Question: Given the first 35 numbers in a 36-square grid, find the smallest positive integer such that all the numbers in the 36-square grid can be divided into two parts of 18 numbers + 18 numbers, where the sum of the two parts is equal.
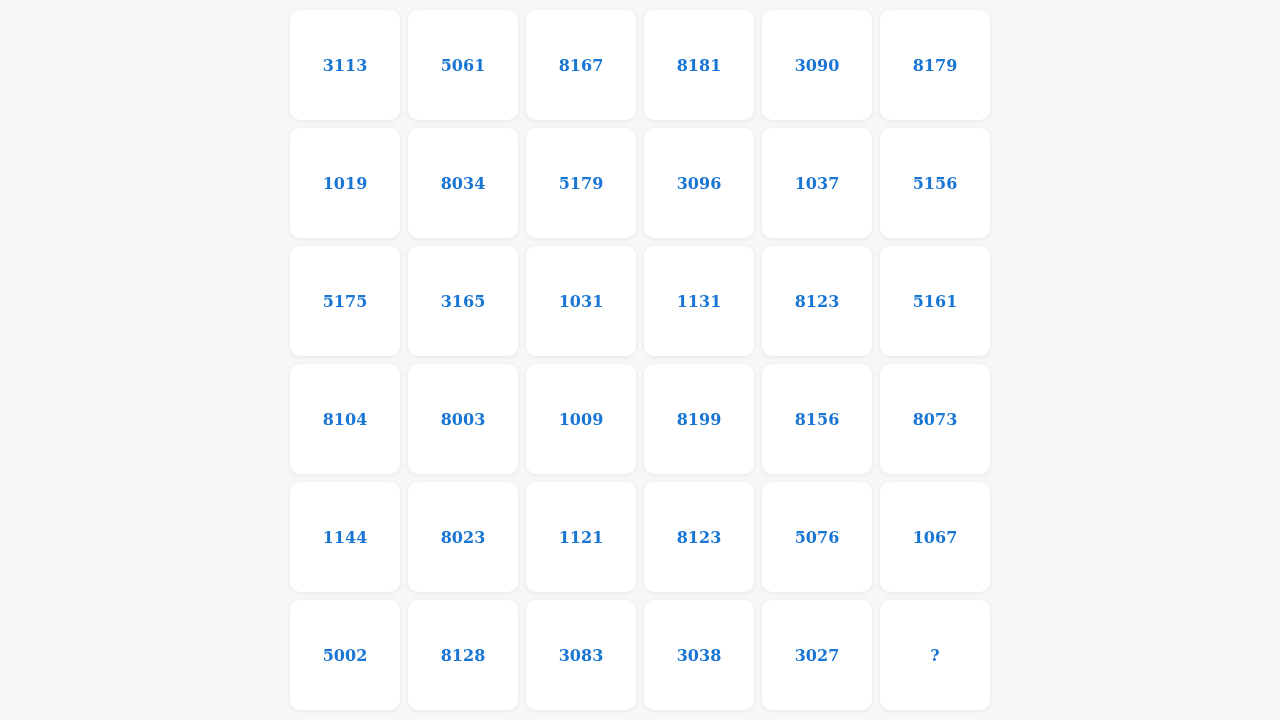
Answer: 0